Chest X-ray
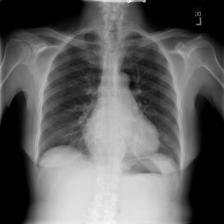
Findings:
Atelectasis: negative
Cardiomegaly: negative
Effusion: negative
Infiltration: negative
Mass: negative
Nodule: negative
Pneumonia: negative
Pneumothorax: negative
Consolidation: negative
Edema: negative
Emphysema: negative
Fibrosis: negative
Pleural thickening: negative
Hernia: negative